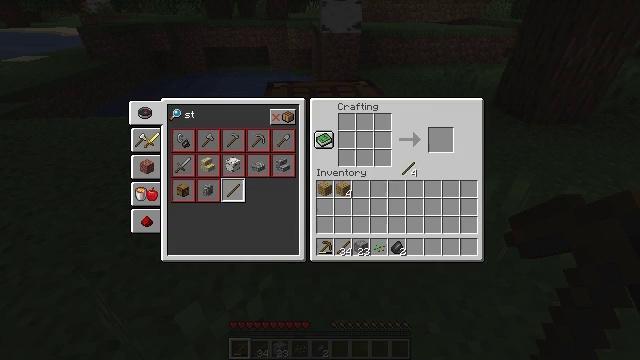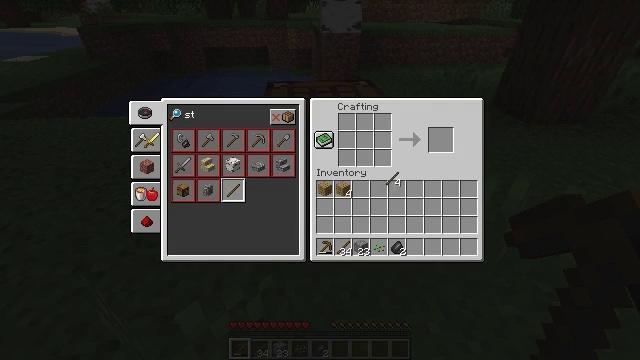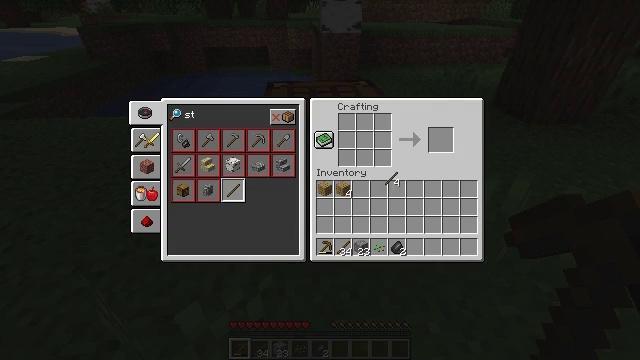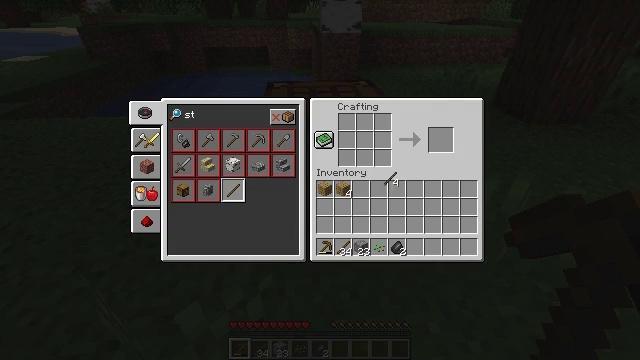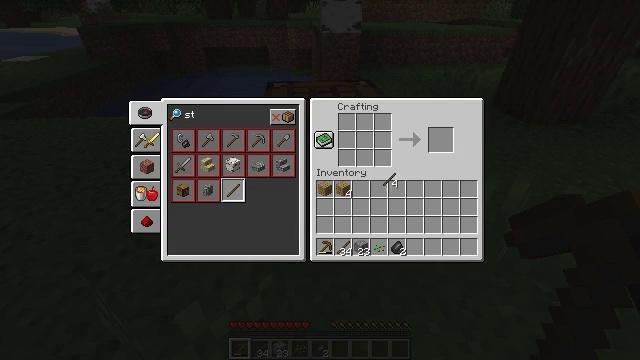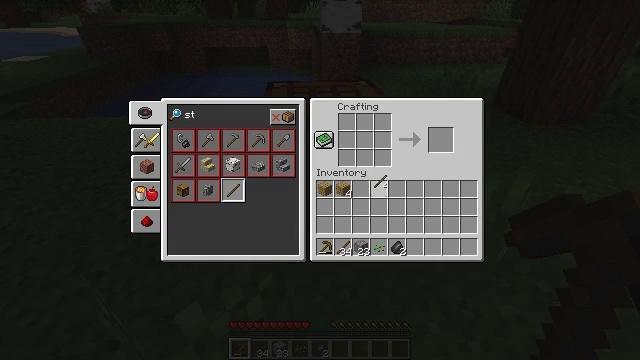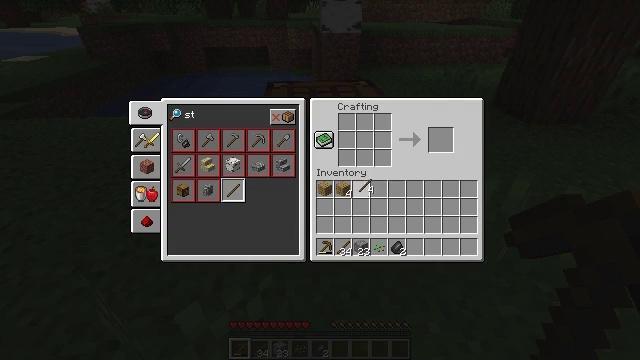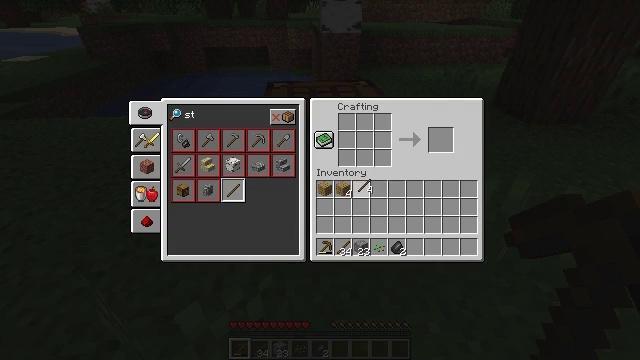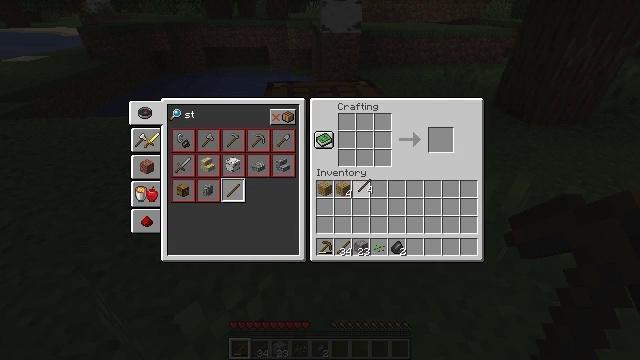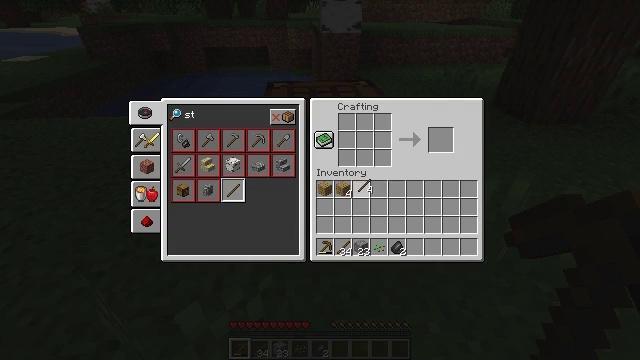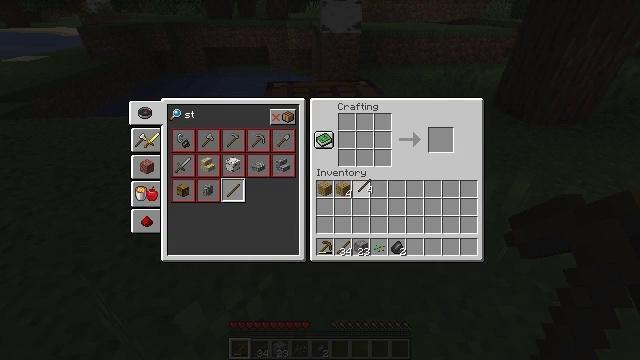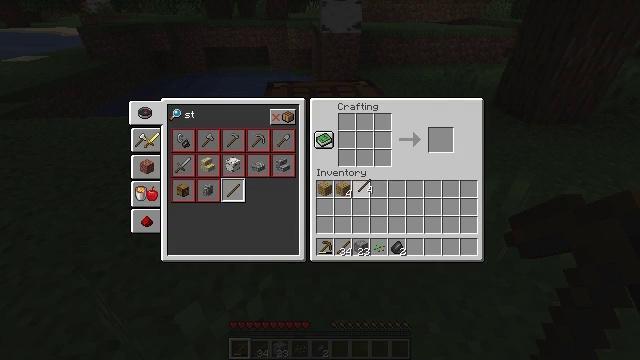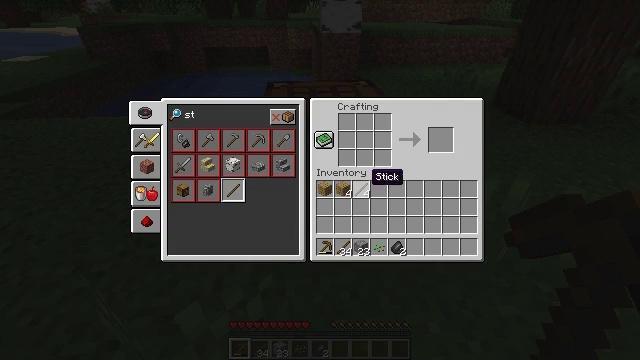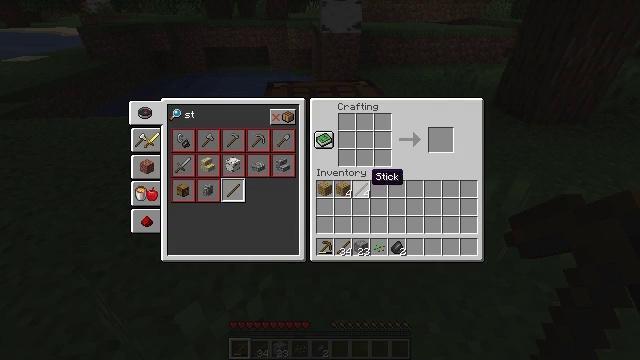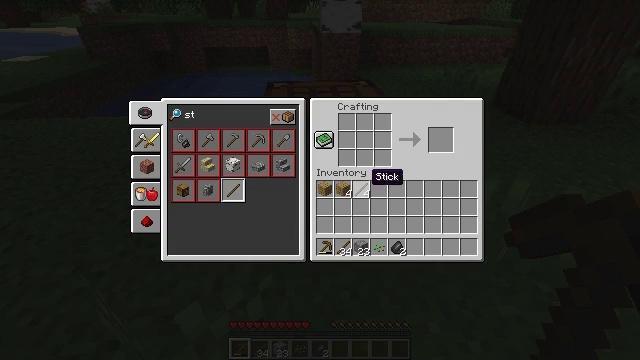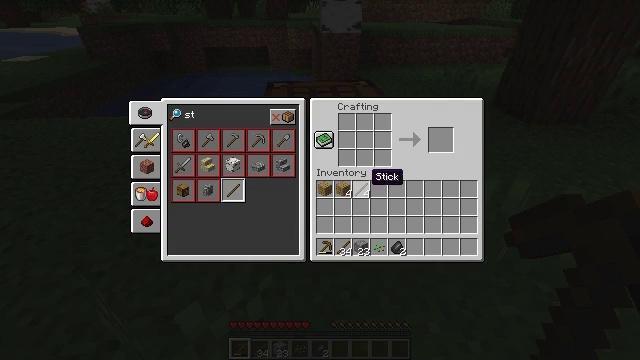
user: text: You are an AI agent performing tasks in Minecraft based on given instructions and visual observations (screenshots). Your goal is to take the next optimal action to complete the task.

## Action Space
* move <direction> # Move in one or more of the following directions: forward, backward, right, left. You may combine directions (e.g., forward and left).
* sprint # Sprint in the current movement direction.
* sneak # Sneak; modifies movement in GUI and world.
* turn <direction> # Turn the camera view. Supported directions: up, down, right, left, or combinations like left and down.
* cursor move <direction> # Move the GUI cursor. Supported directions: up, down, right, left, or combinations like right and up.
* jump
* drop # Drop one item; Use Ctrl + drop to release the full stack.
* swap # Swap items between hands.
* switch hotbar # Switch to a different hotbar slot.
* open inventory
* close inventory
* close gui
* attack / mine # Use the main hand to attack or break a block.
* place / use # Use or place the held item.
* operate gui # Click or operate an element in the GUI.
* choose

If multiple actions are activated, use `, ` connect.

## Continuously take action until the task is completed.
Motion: motion action
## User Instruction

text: Get the crafting table into the inventory.
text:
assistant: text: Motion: cursor move left and down, open gui
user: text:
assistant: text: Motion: no_op
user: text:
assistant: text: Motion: no_op
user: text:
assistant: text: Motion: no_op
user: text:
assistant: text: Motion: cursor move left
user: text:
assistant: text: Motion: cursor move left
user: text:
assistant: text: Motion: no_op
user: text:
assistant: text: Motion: no_op
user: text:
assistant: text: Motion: operate gui
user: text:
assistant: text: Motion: operate gui
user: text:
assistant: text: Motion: operate gui
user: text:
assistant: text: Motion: no_op
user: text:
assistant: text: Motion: no_op
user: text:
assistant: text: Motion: no_op
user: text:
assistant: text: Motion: no_op
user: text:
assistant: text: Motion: no_op
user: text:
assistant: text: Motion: no_op
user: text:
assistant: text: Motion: no_op
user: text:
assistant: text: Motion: no_op
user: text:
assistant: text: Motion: no_op
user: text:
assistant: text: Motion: no_op
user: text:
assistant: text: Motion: no_op
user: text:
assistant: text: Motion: no_op
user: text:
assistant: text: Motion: no_op
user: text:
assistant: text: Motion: no_op
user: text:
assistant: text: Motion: no_op
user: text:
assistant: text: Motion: no_op
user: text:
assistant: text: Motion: operate gui
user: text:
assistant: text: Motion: operate gui
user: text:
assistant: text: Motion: no_op